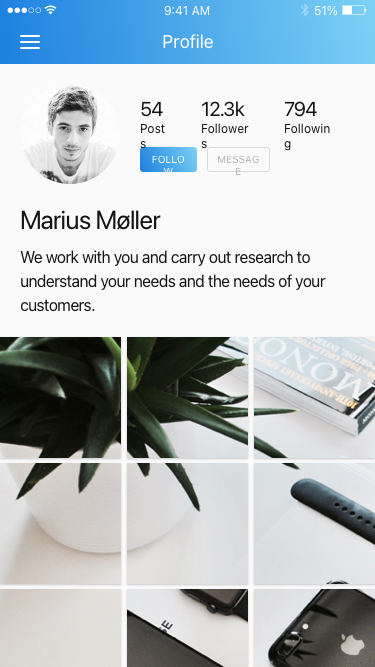
Text in this UI design:
Marius Møller
We work with you and carry out research to understand your needs and the needs of your customers.
FOLLOW
MESSAGE
54
Posts
12.3k
Followers
794
Following
Profile